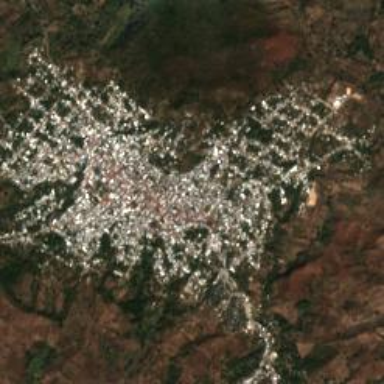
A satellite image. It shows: Town.